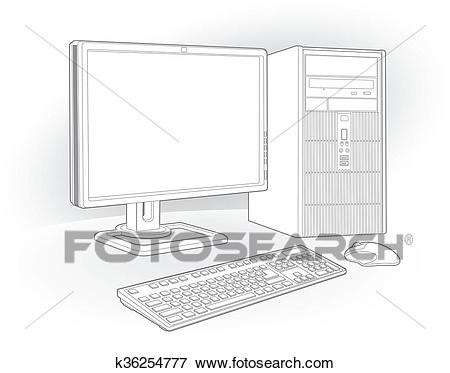
Label: desktop computer